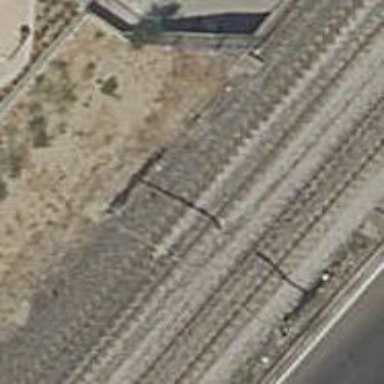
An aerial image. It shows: Railway with electrified contact lines.